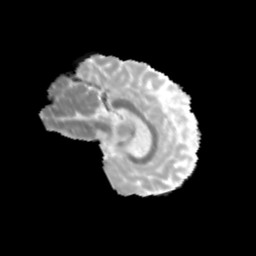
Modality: MD
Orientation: sagittal
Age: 12
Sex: female
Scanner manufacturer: siemens
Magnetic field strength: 3 T
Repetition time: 3.8 s
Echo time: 0.07 s